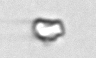
Label: detritus_transparent